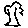
Label: tree